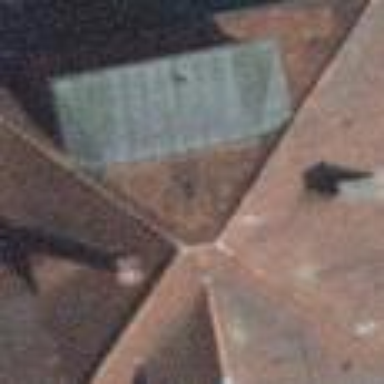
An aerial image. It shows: Apartments building with pyramidal roof.